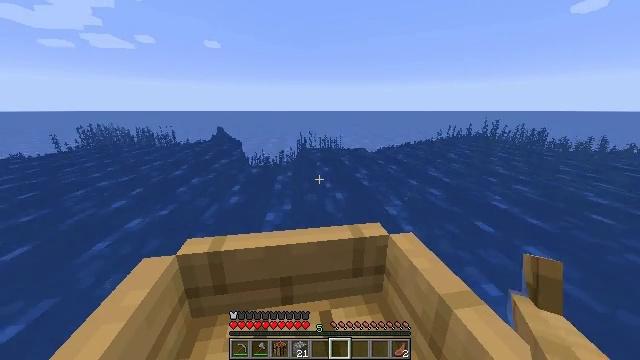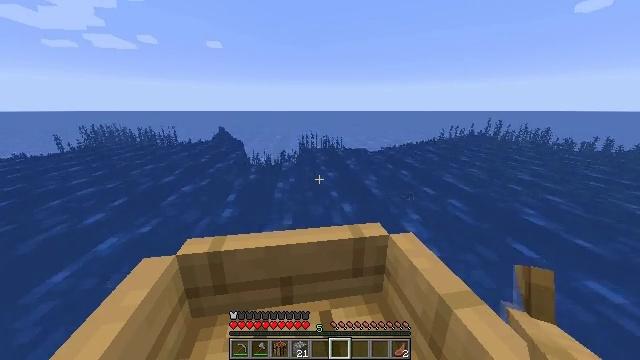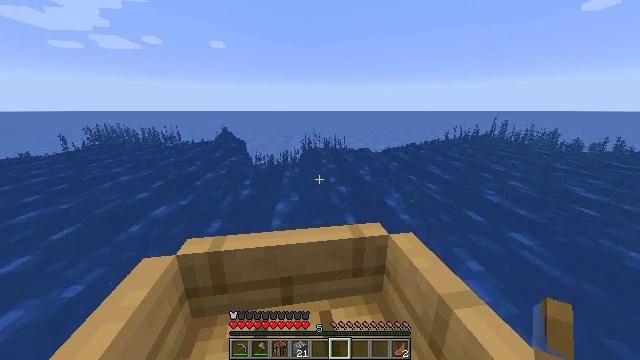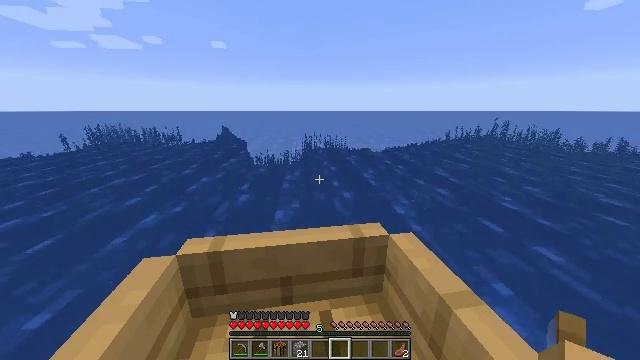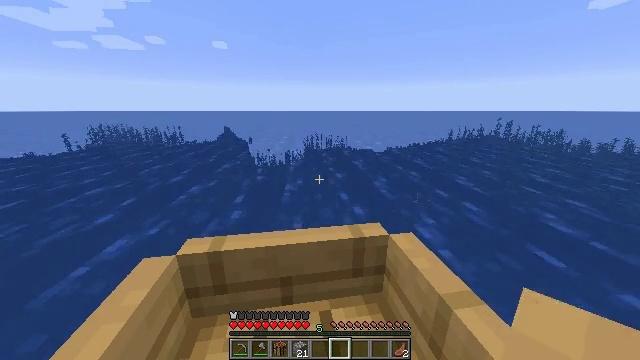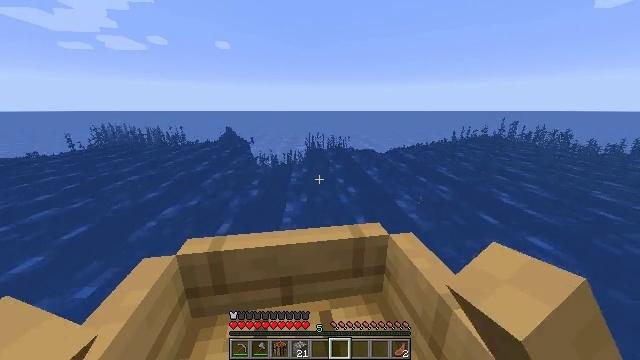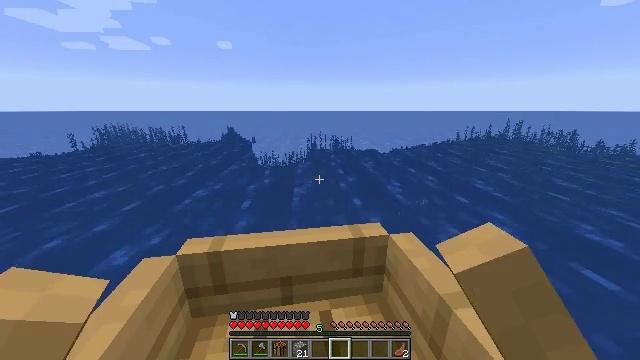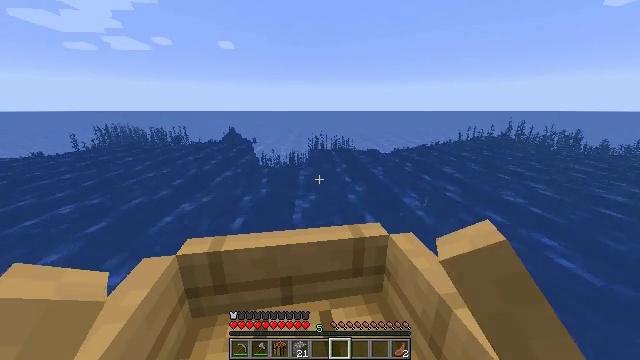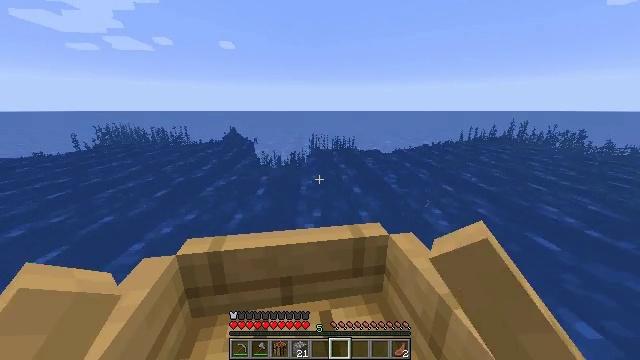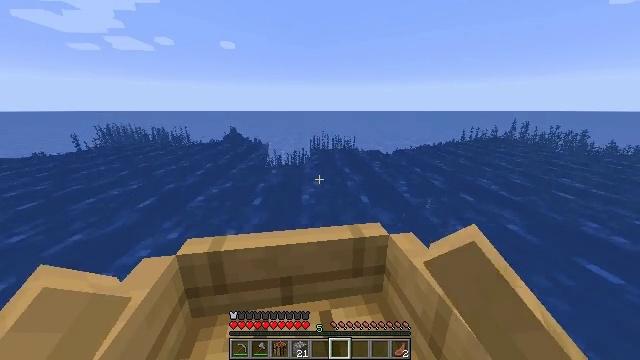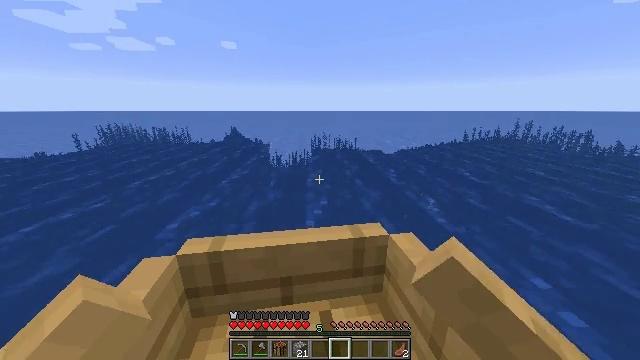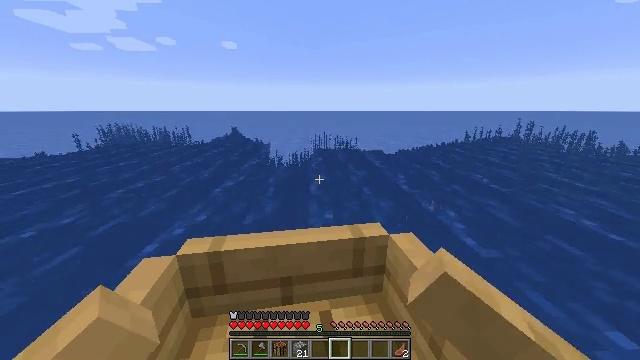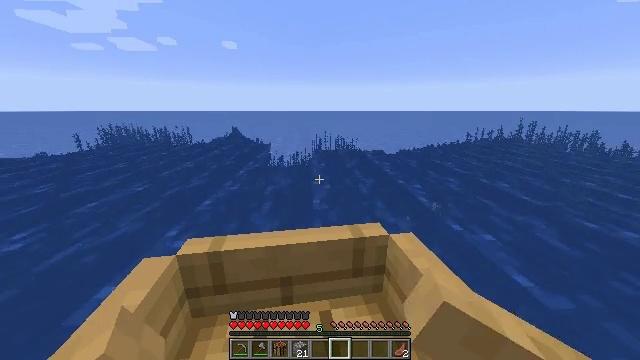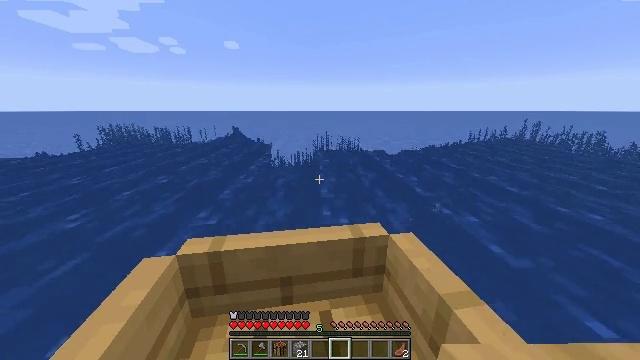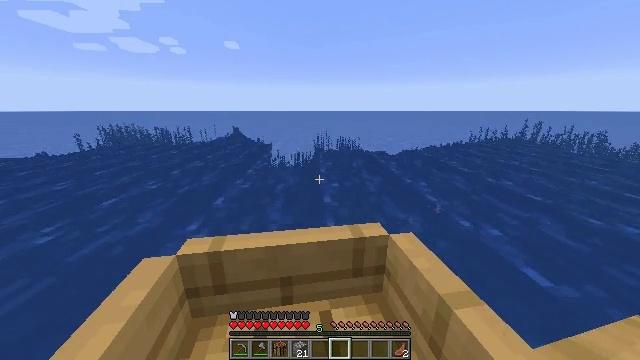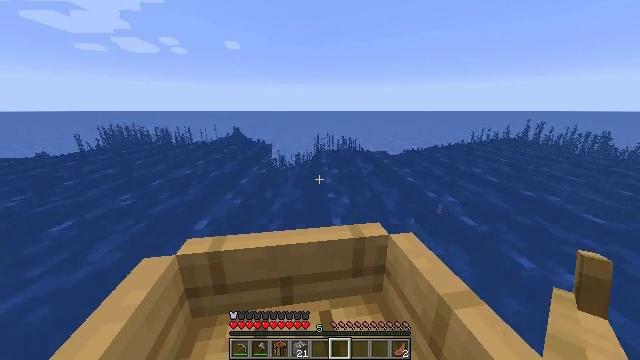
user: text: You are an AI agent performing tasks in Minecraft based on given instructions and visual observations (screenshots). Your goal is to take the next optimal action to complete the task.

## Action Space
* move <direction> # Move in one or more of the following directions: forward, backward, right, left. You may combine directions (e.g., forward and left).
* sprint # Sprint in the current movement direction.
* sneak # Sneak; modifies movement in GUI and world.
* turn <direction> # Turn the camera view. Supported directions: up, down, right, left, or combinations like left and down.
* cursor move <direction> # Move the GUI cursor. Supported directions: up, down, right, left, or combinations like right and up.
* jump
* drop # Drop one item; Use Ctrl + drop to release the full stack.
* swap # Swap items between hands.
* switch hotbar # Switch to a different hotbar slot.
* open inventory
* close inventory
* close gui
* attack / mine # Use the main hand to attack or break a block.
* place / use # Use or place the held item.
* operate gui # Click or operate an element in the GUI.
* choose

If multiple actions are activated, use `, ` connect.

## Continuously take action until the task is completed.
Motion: motion action
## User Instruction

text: Gather kelp plant by attacking it underwater.
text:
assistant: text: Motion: move forward, sprint
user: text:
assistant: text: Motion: move forward, sprint
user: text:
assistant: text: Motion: move forward, sprint
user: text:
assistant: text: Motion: move forward, sprint
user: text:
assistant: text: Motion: move forward, sprint
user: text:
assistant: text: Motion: move forward, sprint
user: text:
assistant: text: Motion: move forward, sprint
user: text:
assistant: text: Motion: move forward, sprint
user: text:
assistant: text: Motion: move forward, sprint
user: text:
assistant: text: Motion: move forward, sprint
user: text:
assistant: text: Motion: move forward, sprint
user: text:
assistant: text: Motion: move forward, sprint
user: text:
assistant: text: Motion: move forward, sprint
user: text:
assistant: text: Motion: move forward, sprint
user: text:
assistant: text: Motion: move forward, sprint
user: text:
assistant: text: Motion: move forward, sprint
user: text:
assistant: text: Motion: move forward, sprint
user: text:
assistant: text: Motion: move forward, sprint
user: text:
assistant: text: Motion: move forward, sprint
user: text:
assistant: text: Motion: move forward, sprint
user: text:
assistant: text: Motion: move forward, sprint
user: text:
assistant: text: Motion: move forward, sprint
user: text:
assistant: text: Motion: move forward, sprint
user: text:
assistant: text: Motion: move forward and move right, sprint
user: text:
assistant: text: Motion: move forward and move right, sprint
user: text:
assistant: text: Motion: move forward, sprint
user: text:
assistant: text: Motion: move forward, sprint
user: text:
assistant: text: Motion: move forward, sprint
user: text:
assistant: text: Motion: move forward, sprint
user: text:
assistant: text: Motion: move forward, sprint